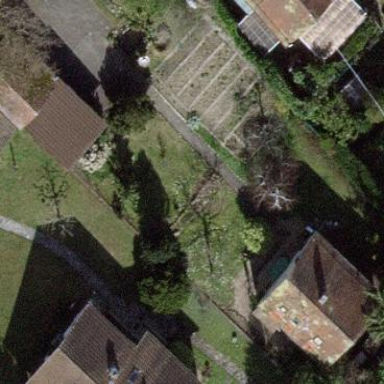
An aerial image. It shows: Garden surrounded by fence.